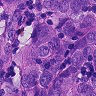
Metastatic tissue present: yes